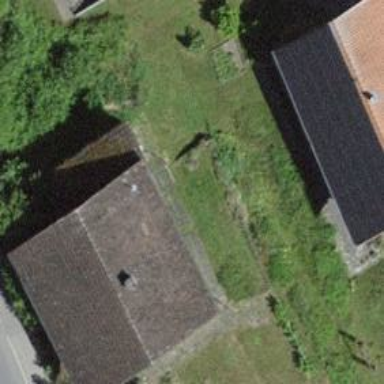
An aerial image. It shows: Gabled roof on residential building.